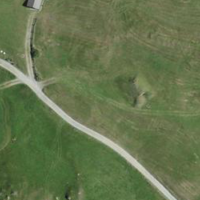
EUNIS habitat code: 26
Species observed at this site:
Chamaenerion angustifolium
Berberis vulgaris
Heracleum sphondylium
Anthyllis vulneraria
Medicago sativa
Cynoglossum officinale
Bistorta officinalis